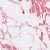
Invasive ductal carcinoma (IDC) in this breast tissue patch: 0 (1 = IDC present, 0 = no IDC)